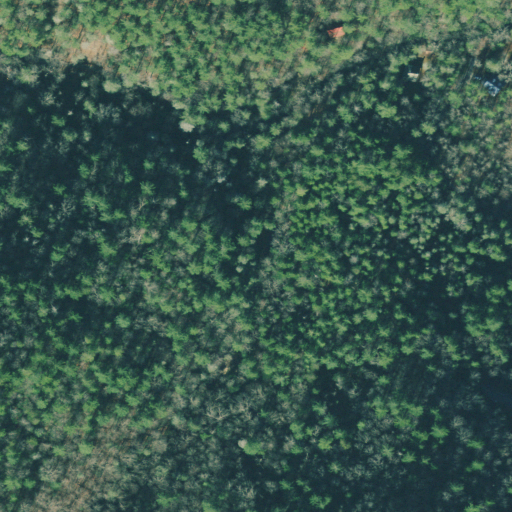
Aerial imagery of valley in Georgia named Nance Payne Cove containing mixed forest, evergreen forest, open development, and deciduous forest